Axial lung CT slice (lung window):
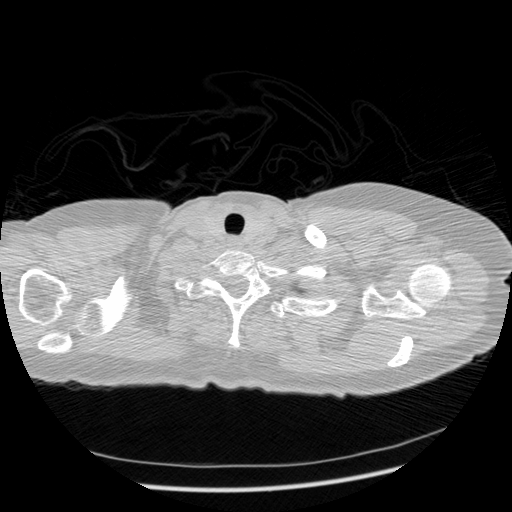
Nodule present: no